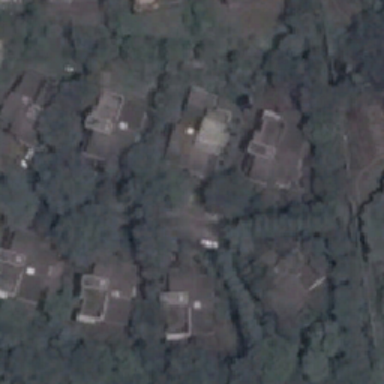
Some houses are standing in the forest .